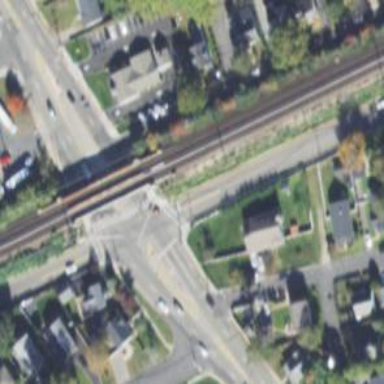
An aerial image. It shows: Bridge with electrified railway tracks.